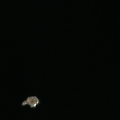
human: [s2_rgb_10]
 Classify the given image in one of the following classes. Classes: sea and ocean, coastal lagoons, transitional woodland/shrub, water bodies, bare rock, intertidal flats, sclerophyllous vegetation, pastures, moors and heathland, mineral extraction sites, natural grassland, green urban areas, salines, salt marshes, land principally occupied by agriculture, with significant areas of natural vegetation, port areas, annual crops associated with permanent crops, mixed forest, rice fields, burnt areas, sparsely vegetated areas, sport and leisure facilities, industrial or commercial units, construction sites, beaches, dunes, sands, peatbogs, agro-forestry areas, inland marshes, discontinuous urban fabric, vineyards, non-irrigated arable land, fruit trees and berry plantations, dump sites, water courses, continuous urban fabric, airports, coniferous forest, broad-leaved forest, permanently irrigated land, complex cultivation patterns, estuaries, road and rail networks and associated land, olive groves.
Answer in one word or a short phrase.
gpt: sea and ocean